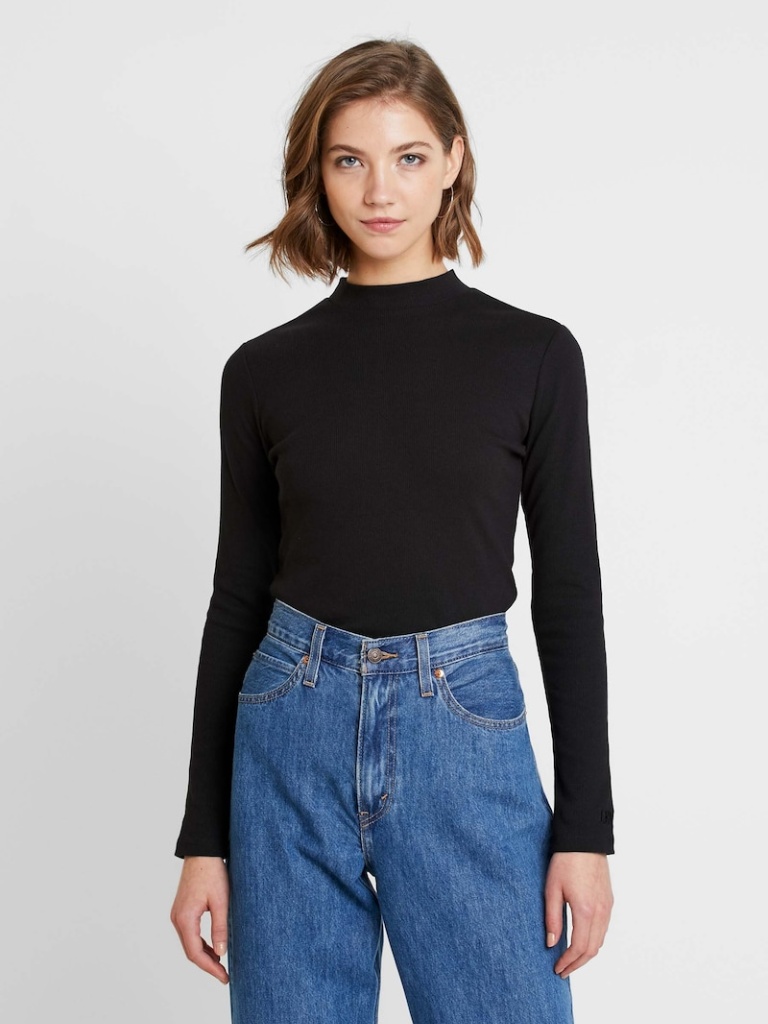
knit tight a long-sleeved with the sleeves down hip length Fully Tucked in crew sweater